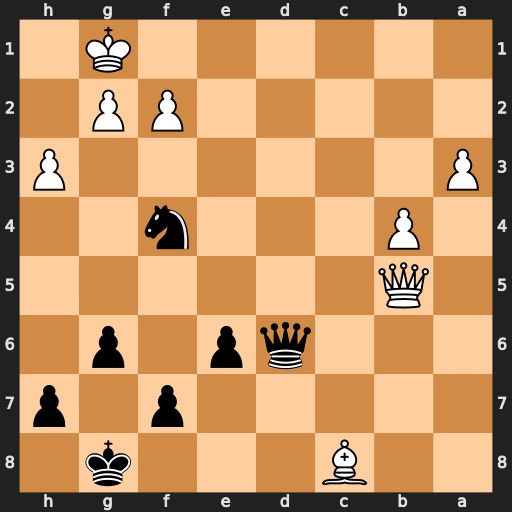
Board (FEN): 2B3k1/5p1p/3qp1p1/1Q6/1P3n2/P6P/5PP1/6K1
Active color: b
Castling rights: -
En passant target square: -
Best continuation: Qd1+ Kh2 Ne2 Qxe2 Qxe2